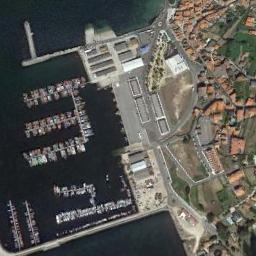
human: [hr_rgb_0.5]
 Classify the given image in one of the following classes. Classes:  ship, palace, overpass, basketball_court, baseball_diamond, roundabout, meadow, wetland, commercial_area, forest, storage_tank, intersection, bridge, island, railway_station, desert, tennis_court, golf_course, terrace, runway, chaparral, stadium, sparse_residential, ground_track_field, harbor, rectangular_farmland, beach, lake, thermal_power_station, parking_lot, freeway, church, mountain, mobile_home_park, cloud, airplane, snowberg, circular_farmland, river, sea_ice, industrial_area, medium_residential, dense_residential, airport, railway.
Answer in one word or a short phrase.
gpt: harbor